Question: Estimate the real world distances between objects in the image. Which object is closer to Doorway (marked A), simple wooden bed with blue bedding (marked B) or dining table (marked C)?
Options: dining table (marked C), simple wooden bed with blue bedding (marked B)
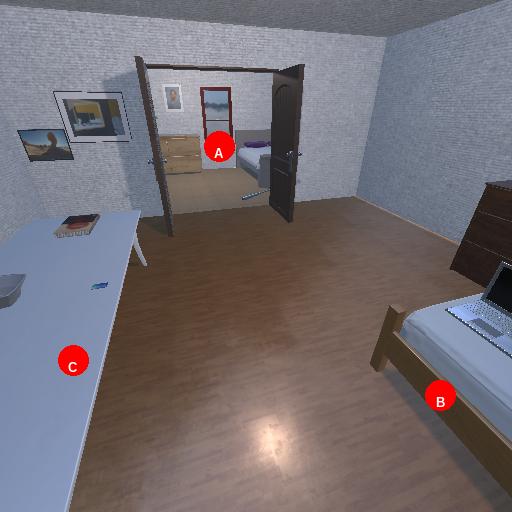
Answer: dining table (marked C)